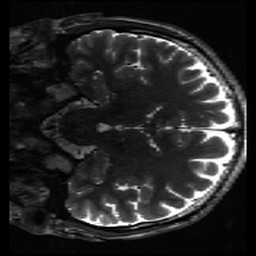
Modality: inplaneT2
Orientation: coronal